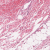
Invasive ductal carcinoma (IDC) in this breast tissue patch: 0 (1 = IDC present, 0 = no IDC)